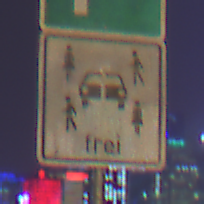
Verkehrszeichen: CarsharingfahrzeugeFrei
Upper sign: Parken
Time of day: Night
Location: Outdoor (Urban)
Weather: PartlyCloudy
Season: NotSpecified
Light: Natural